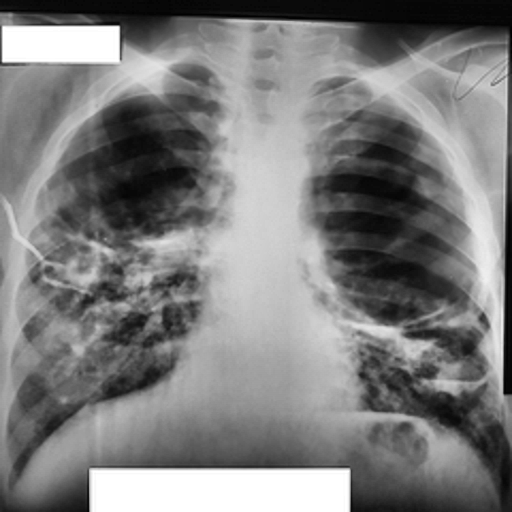
Finding: TUBERCULOSIS